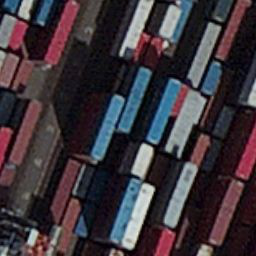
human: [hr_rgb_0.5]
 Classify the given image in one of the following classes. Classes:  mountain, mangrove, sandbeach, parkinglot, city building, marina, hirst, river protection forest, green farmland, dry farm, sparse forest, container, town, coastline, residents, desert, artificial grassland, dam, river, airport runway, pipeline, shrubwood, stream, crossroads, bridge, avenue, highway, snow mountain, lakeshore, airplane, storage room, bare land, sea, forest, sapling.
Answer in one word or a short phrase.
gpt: container